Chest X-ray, PA view. Patient: 52 years old, sex F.
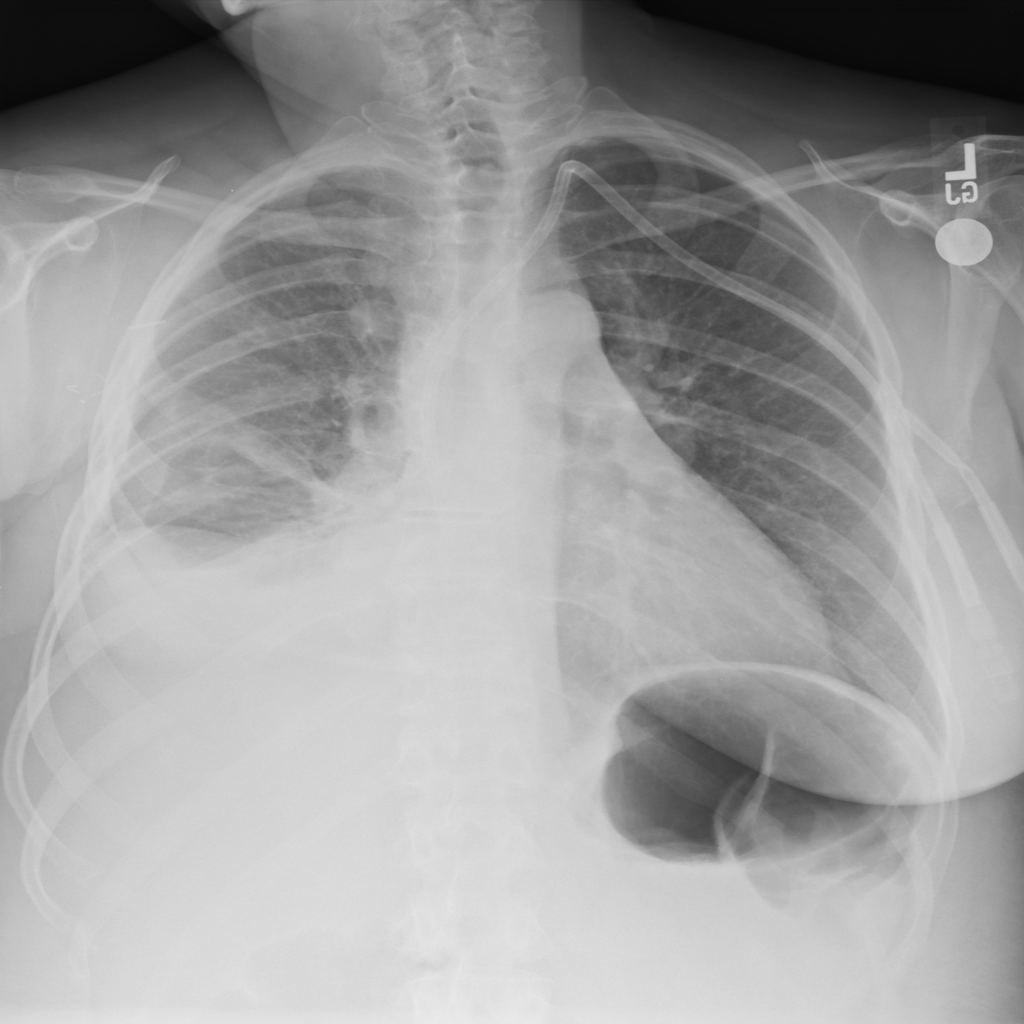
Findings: Infiltration, Mass